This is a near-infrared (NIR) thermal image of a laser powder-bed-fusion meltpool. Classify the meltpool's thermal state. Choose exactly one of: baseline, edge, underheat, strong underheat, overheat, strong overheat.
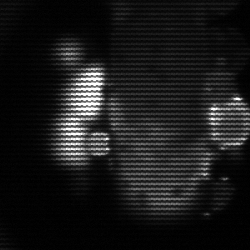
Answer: strong underheat